Question: Please view image of Google maps fig 1. from the link below:
<URL>

Currently 'onCreateOptionsMenu(Menu menu) {}' will add menu to action bar. How to create menu below?
Finally:
1. How do I control both Menu options below and Action bar above.
2. Is there any source code or demo for the same available.
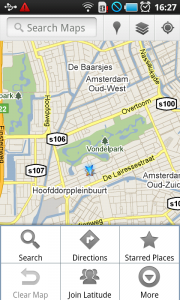
Answer: On pre-Honeycomb the overflow menu for ActionBarSherlock (that is, item that do not fit into the action bar) will be placed in the normal options menu by default.
Your posted screenshot can be achieved using the following:
'''
public boolean onCreateOptionsMenu(Menu menu) {
menu.add("Places")
.setIcon(R.drawable.ic_places)
.setShowAsAction(MenuItem.SHOW_AS_ACTION_IF_ROOM | MenuItem.SHOW_AS_ACTION_WITH_TEXT);
menu.add("Layers")
.setIcon(R.drawable.ic_layers)
.setShowAsAction(MenuItem.SHOW_AS_ACTION_IF_ROOM | MenuItem.SHOW_AS_ACTION_WITH_TEXT);
menu.add("My Location")
.setIcon(R.drawable.ic_location)
.setShowAsAction(MenuItem.SHOW_AS_ACTION_IF_ROOM | MenuItem.SHOW_AS_ACTION_WITH_TEXT);
menu.add("Search")
.setIcon(R.drawable.ic_search)
.setShowAsAction(MenuItem.SHOW_AS_ACTION_IF_ROOM | MenuItem.SHOW_AS_ACTION_WITH_TEXT);
menu.add("Directions")
.setIcon(R.drawable.ic_directions)
.setShowAsAction(MenuItem.SHOW_AS_ACTION_IF_ROOM | MenuItem.SHOW_AS_ACTION_WITH_TEXT);
menu.add("Starred Places").setIcon(R.drawable.ic_starred);
menu.add("Clear Map").setIcon(R.drawable.ic_clear);
menu.add("Join Latitude").setIcon(R.drawable.ic_latitude);
//Whatever else is under the "More" menu
return true;
}
'''
Here's a screenshot from one of the sample application that come with the library demonstrating this on Android 2.3.3:

When running on a Honeycomb or a ICS device (with no hardware menu button) the overflow menu becomes the last item on the action bar and shows up in a dropdown list.